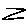
Label: zigzag